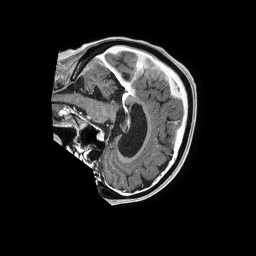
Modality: T1w
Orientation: sagittal
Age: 78
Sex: female
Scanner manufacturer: philips
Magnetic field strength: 1.5 T
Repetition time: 0.007804 s
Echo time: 0.00362 s